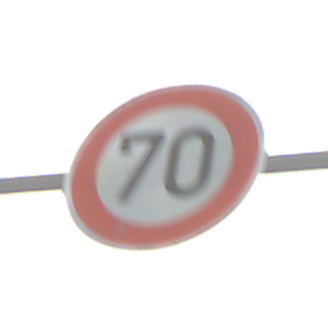
Verkehrszeichen: Geschwindigkeit70
Umgebung: Outdoor, Suburban
Tageszeit: SunriseSunset
Wetter: PartlyCloudy
Licht: Natural
Jahreszeit: NotSpecified
Kontrast: MediumContrast